Question: Problem:
Write a program that creates a conversion table from kilograms to pounds. The program should prompt the user for the starting point of the table in kilograms and list ten entries in increments of one kilogram. The conversion factor is 1 kilogram is equal to 2.2 pounds.
I need to use a for-loop for this program. I tested with inputs 20, 21, 22.
My output is all messed up, the 20 is over the kilograms column when it should be below. The last input, 22, is ending the program when it should let me enter all numbers between 20 and 30 before it ends. The column pounds is not being calculated. Is there something I'm missing?
The output link is

'''
*/import java.util.Scanner;
public class kgToLbs1
{
public static void main(String[] args) {
final double LB_PER_KG = 2.2;
//Algorithm
//Open keyboard for input
Scanner input = new Scanner(System.in);
//Prompt user for beginning value and assign to begVal
System.out.println("Enter beginning value ===> ");
int begVal = input.nextInt();
//Print conversion table headings
System.out.println("Kilograms Pounds");
int kg = input.nextInt();
double lb = input.nextDouble();
//endVal = begVal + 9
int endValue = begVal + 9;
for (int i = 20; i <= 30; i++) {
System.out.printf("%d%.2f
", i , (i * LB_PER_KG));
}
//Print conversion table footer
System.out.println("End");
//Close terminal
'''
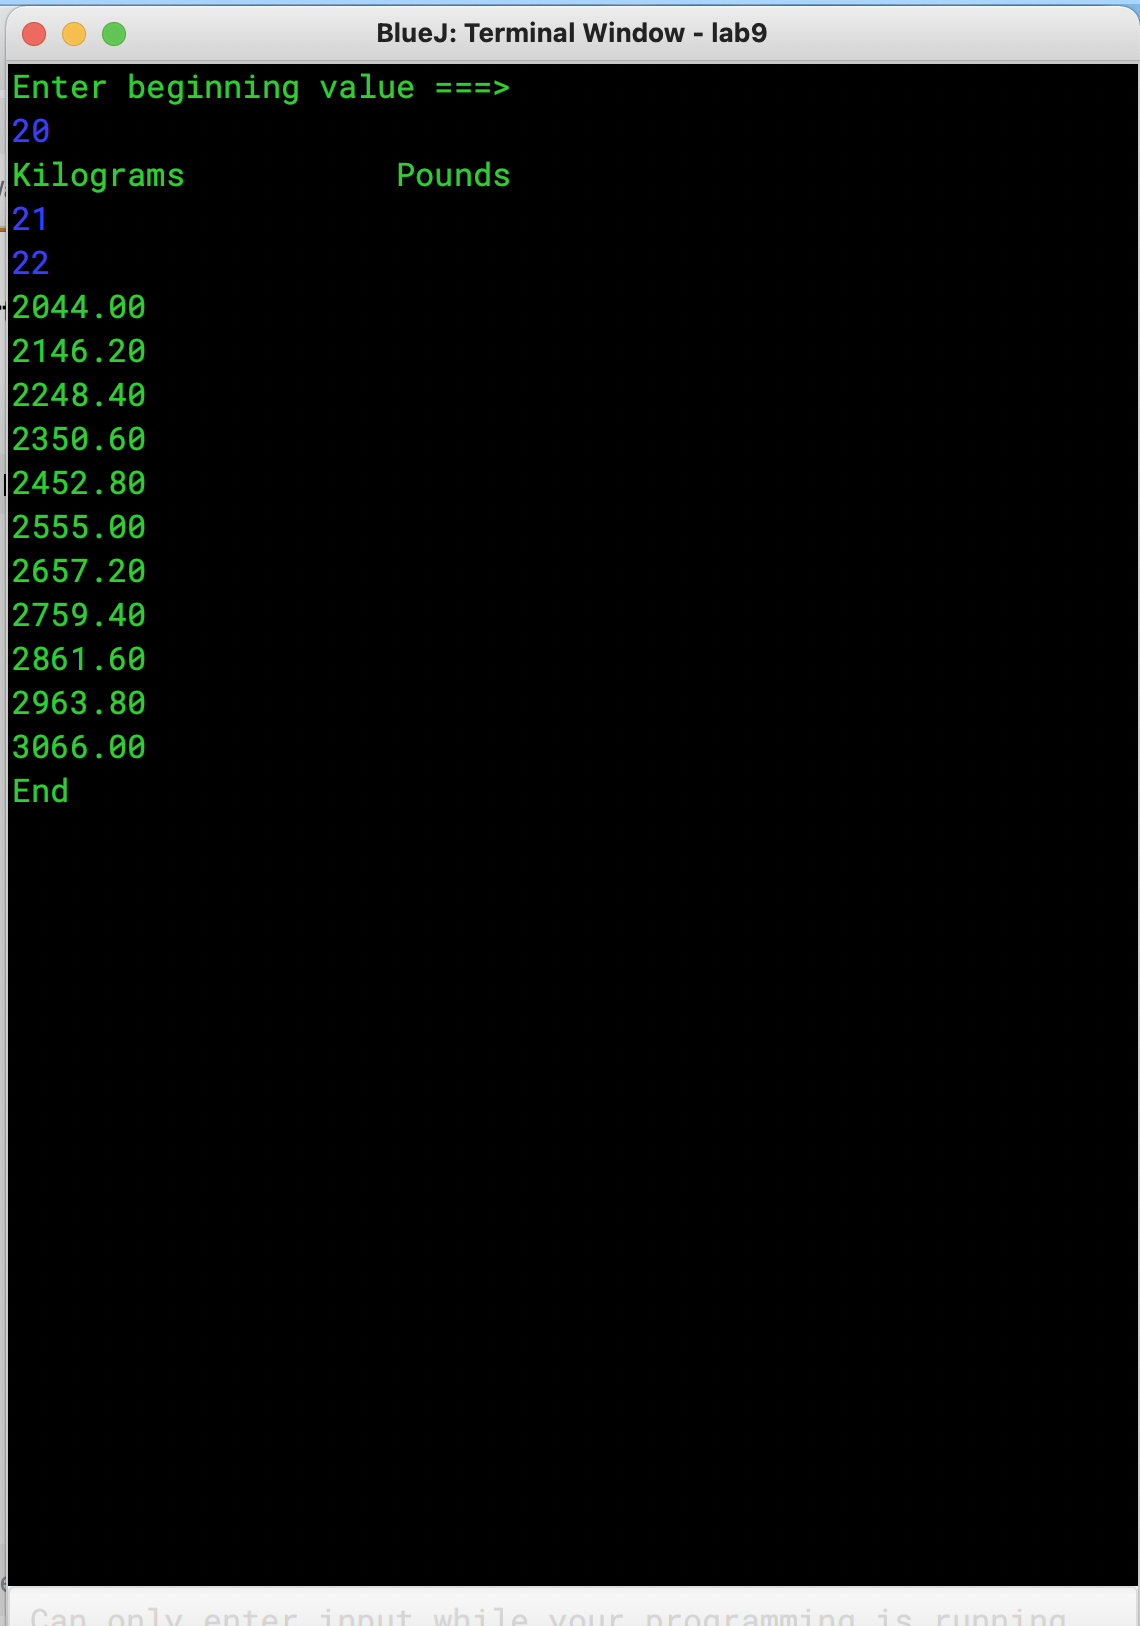
Answer: > it should let me enter all numbers between 20 and 30
No, that's not what the instructions say. It says prompt for any starting value, then increment up by one for the next ten values. In other words, print only, not prompt for input
> the 20 is over the kilograms column when it should be below
There is a 20 below. There just isn't a space after it because the printf didn't include a space
> The column pounds is not being calculated
It is. '2044.00' is printing '20' (kg) and '44.00' (lbs) without a space
---
I think you're looking for this
'''
final double LB_PER_KG = 2.2;
Scanner input = new Scanner(System.in);
System.out.print("Enter beginning value ===> ");
int begVal = input.nextInt();
System.out.println("Kilograms Pounds");
for (int i = begVal; i <= begVal + 10; i++) {
System.out.printf("%d %.2f
", i , (i * LB_PER_KG));
}
'''